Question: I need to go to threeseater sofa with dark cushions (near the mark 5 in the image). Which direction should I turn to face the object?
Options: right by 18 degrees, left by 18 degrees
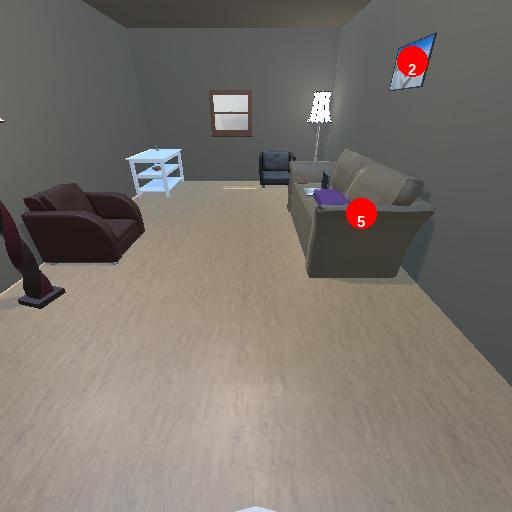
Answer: right by 18 degrees